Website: lowes
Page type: payment
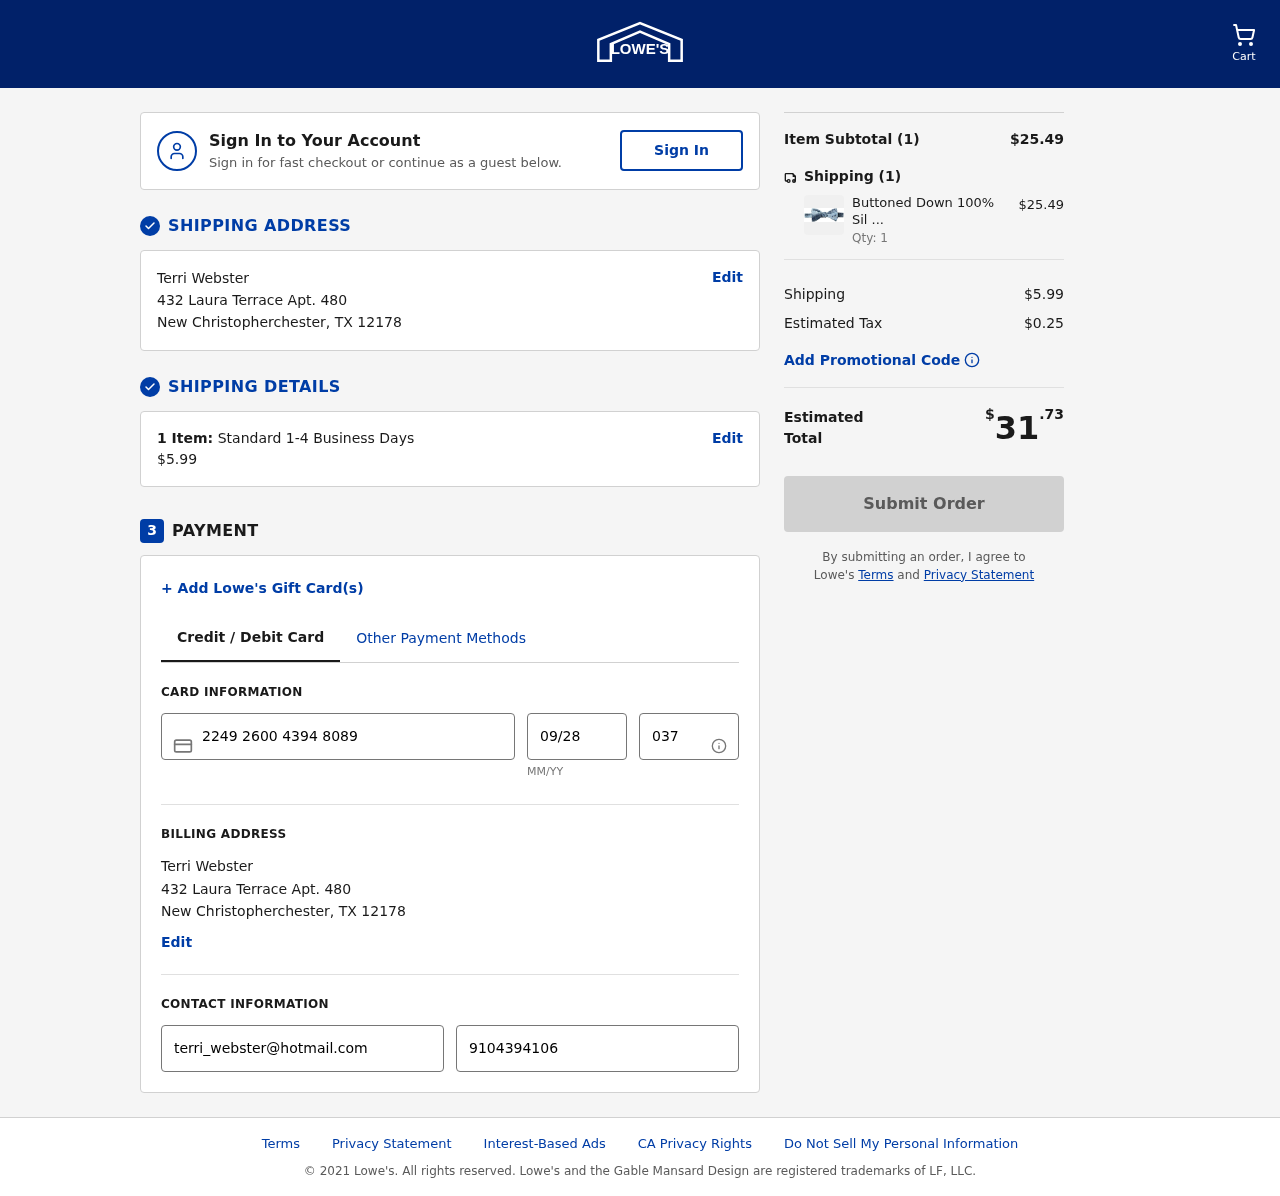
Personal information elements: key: PII_CARD_CVV
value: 037
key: PII_CARD_EXPIRY
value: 09/28
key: PII_CARD_NUMBER
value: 2249 2600 4394 8089
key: PII_CITY
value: New Christopherchester
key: PII_EMAIL
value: terri_webster@hotmail.com
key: PII_FULLNAME
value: Terri Webster
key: PII_PHONE
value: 9104394106
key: PII_POSTCODE
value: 12178
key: PII_STATE_ABBR
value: TX
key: PII_STREET
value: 432 Laura Terrace Apt. 480
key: PII_FULLNAME2
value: Terri Webster
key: PII_CITY2
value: New Christopherchester
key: PII_STATE_ABBR2
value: TX
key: PII_POSTCODE_FULL
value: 12178
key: PII_POSTCODE_NUMERIC
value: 12178
Product elements: key: PRODUCT1_NAME
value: Buttoned Down 100% Silk Self Bow Tie, Turquoise Paisley, One Size
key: PRODUCT1_PRICE
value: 25.49
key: PRODUCT1_QUANTITY
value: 1
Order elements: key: ORDER_NUM_ITEMS
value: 1
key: ORDER_SHIPPING_COST
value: $5.99
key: ORDER_NUM_ITEMS2
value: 1
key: ORDER_SUBTOTAL
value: $25.49
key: ORDER_NUM_ITEMS3
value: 1
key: ORDER_SHIPPING_COST2
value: $5.99
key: ORDER_TAX
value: $0.25
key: ORDER_TOTAL
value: $31.73